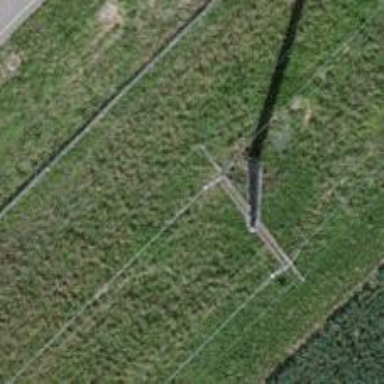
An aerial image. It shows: Concrete power pole.